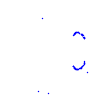
Particle: kaon